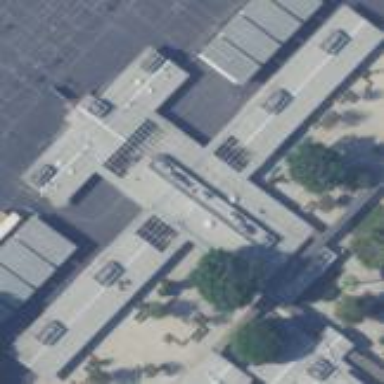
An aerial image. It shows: School building.